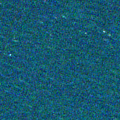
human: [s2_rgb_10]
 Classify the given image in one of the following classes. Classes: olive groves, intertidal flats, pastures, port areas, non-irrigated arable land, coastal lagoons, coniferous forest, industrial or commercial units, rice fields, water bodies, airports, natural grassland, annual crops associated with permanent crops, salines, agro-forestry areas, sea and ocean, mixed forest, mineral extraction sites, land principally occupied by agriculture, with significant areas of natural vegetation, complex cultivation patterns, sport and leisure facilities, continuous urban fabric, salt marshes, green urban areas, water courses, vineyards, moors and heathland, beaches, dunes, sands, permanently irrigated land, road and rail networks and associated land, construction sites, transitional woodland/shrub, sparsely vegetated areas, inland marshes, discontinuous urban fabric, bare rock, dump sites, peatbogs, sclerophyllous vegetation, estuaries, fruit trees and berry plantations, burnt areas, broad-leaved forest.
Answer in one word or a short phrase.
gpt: sea and ocean